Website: bh-photo
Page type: billing-address
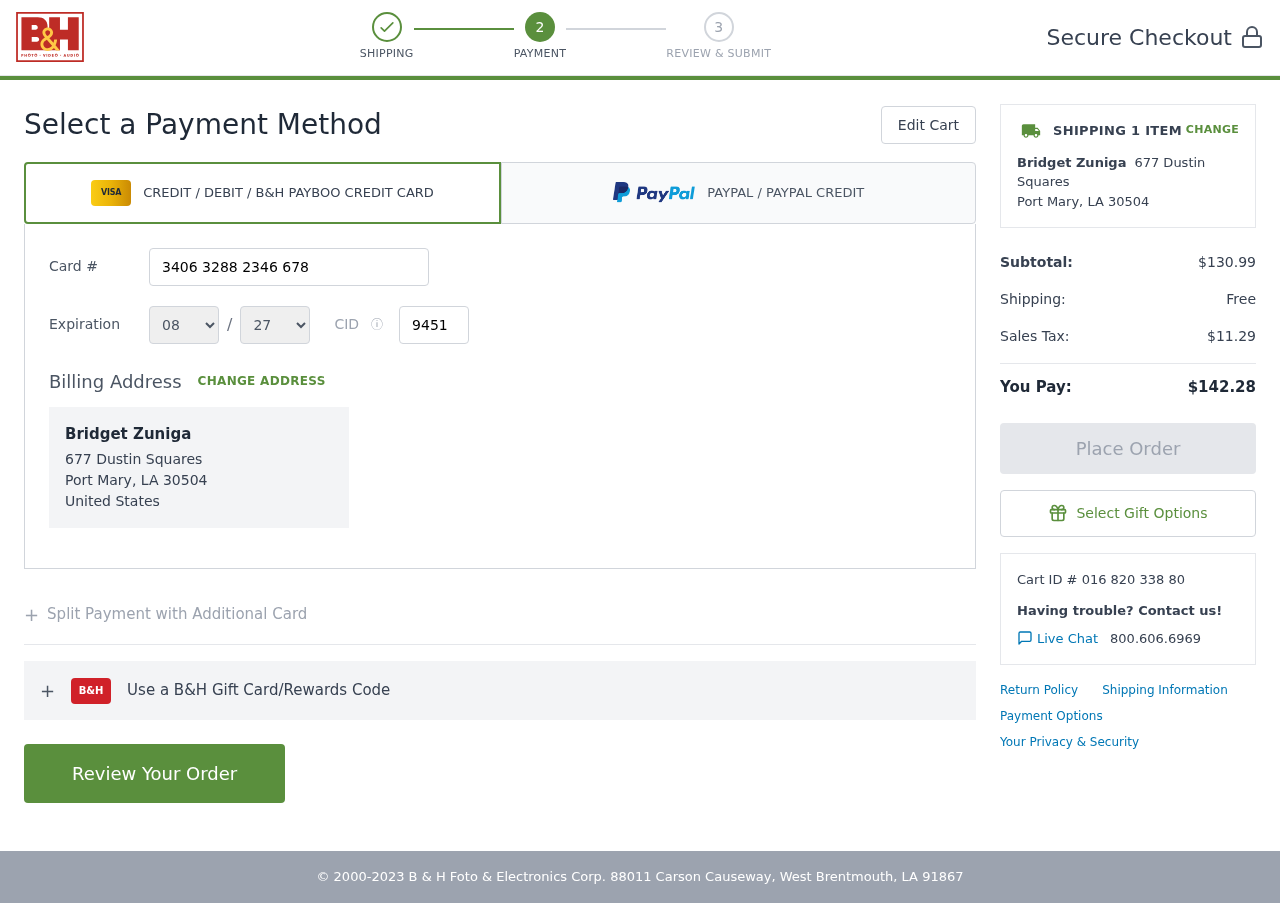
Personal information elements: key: PII_CARD_CVV
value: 9451
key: PII_CARD_EXPIRY_MONTH
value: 08
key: PII_CARD_EXPIRY_YEAR
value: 27
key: PII_CARD_NUMBER
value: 3406 3288 2346 678
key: PII_CITY_STATE_ZIP
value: Port Mary, LA 30504
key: PII_COUNTRY
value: United States
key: PII_FULLNAME
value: Bridget Zuniga
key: PII_STREET
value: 677 Dustin Squares
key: PII_FULLNAME2
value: Bridget Zuniga
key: PII_CITY
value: Port Mary
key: PII_STATE_ABBR
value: LA
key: PII_POSTCODE
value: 30504
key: PII_POSTCODE_FULL
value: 30504
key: PII_CITY_STATE
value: Port Mary, LA
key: PII_POSTCODE_NUMERIC
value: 30504
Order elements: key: ORDER_NUM_ITEMS
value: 1
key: ORDER_SUBTOTAL
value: $130.99
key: ORDER_SHIPPING_COST
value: Free
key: ORDER_TAX
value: $11.29
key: ORDER_TOTAL
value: $142.28
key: ORDER_ID
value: Cart ID # 016 820 338 80